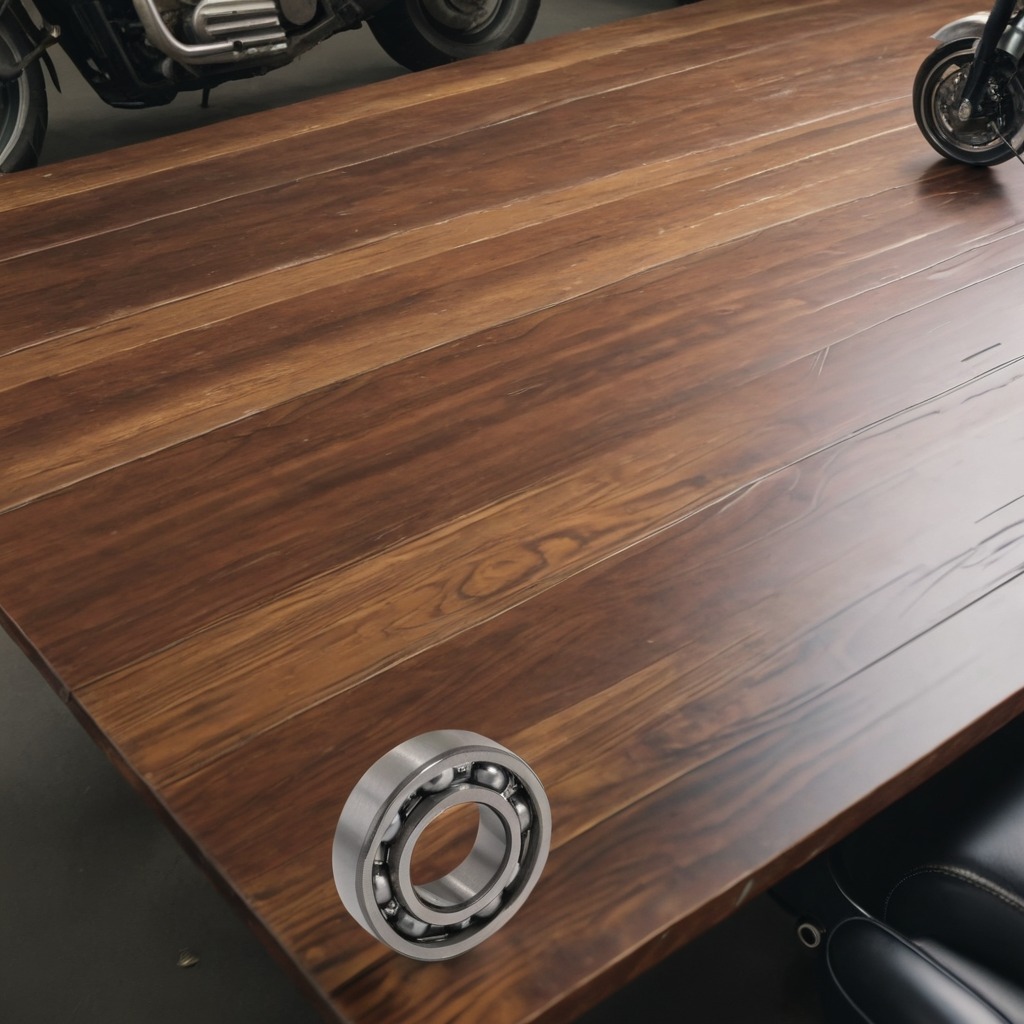
A metal ball bearing is lying on an oil-spilled wooden table in a vintage motorcycle garage.